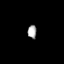
Tissue: prostate
Cell type: Endothelial cells
Senescence score: 0.6909
Nuclear area (px): 119
Mean DAPI intensity: 165.723